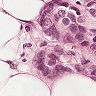
Metastatic tissue present: yes